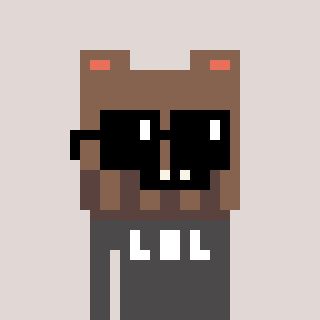
a pixel art character with square black sunglasses, a bear-shaped head and a grayscale-colored body on a warm background